Aerial crown-view tile of a tropical tree (Barro Colorado Island, Panama), acquired 20250915:
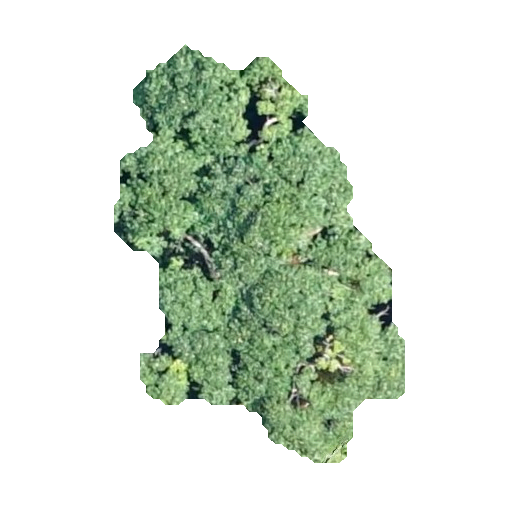
Species: Trattinnickia aspera
GBIF accepted scientific name: Trattinnickia aspera
Crown area: 111.94 m²